Question: I just moved Eclipse Based Android Project to AndroidStudio.
And I figure out drawable folders got combined.

My question is...
How can I change image(xhdpi) to image(hdpi)
And How can I add more image and Make folder base image.png.(like this screenshot).
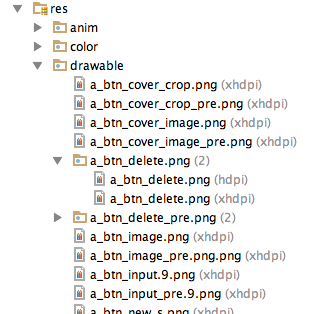
Answer: Change image folder (for example xhdpi to hdpi) is possible via right mouse click > refactor > move. And now you can select subfolder.